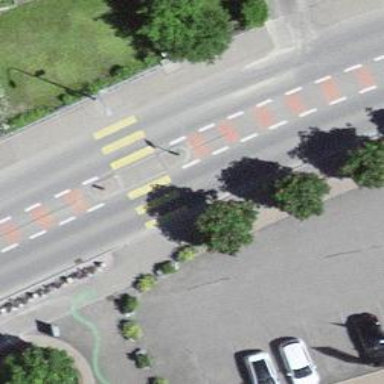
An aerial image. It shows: Uncontrolled road crossing.